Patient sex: M
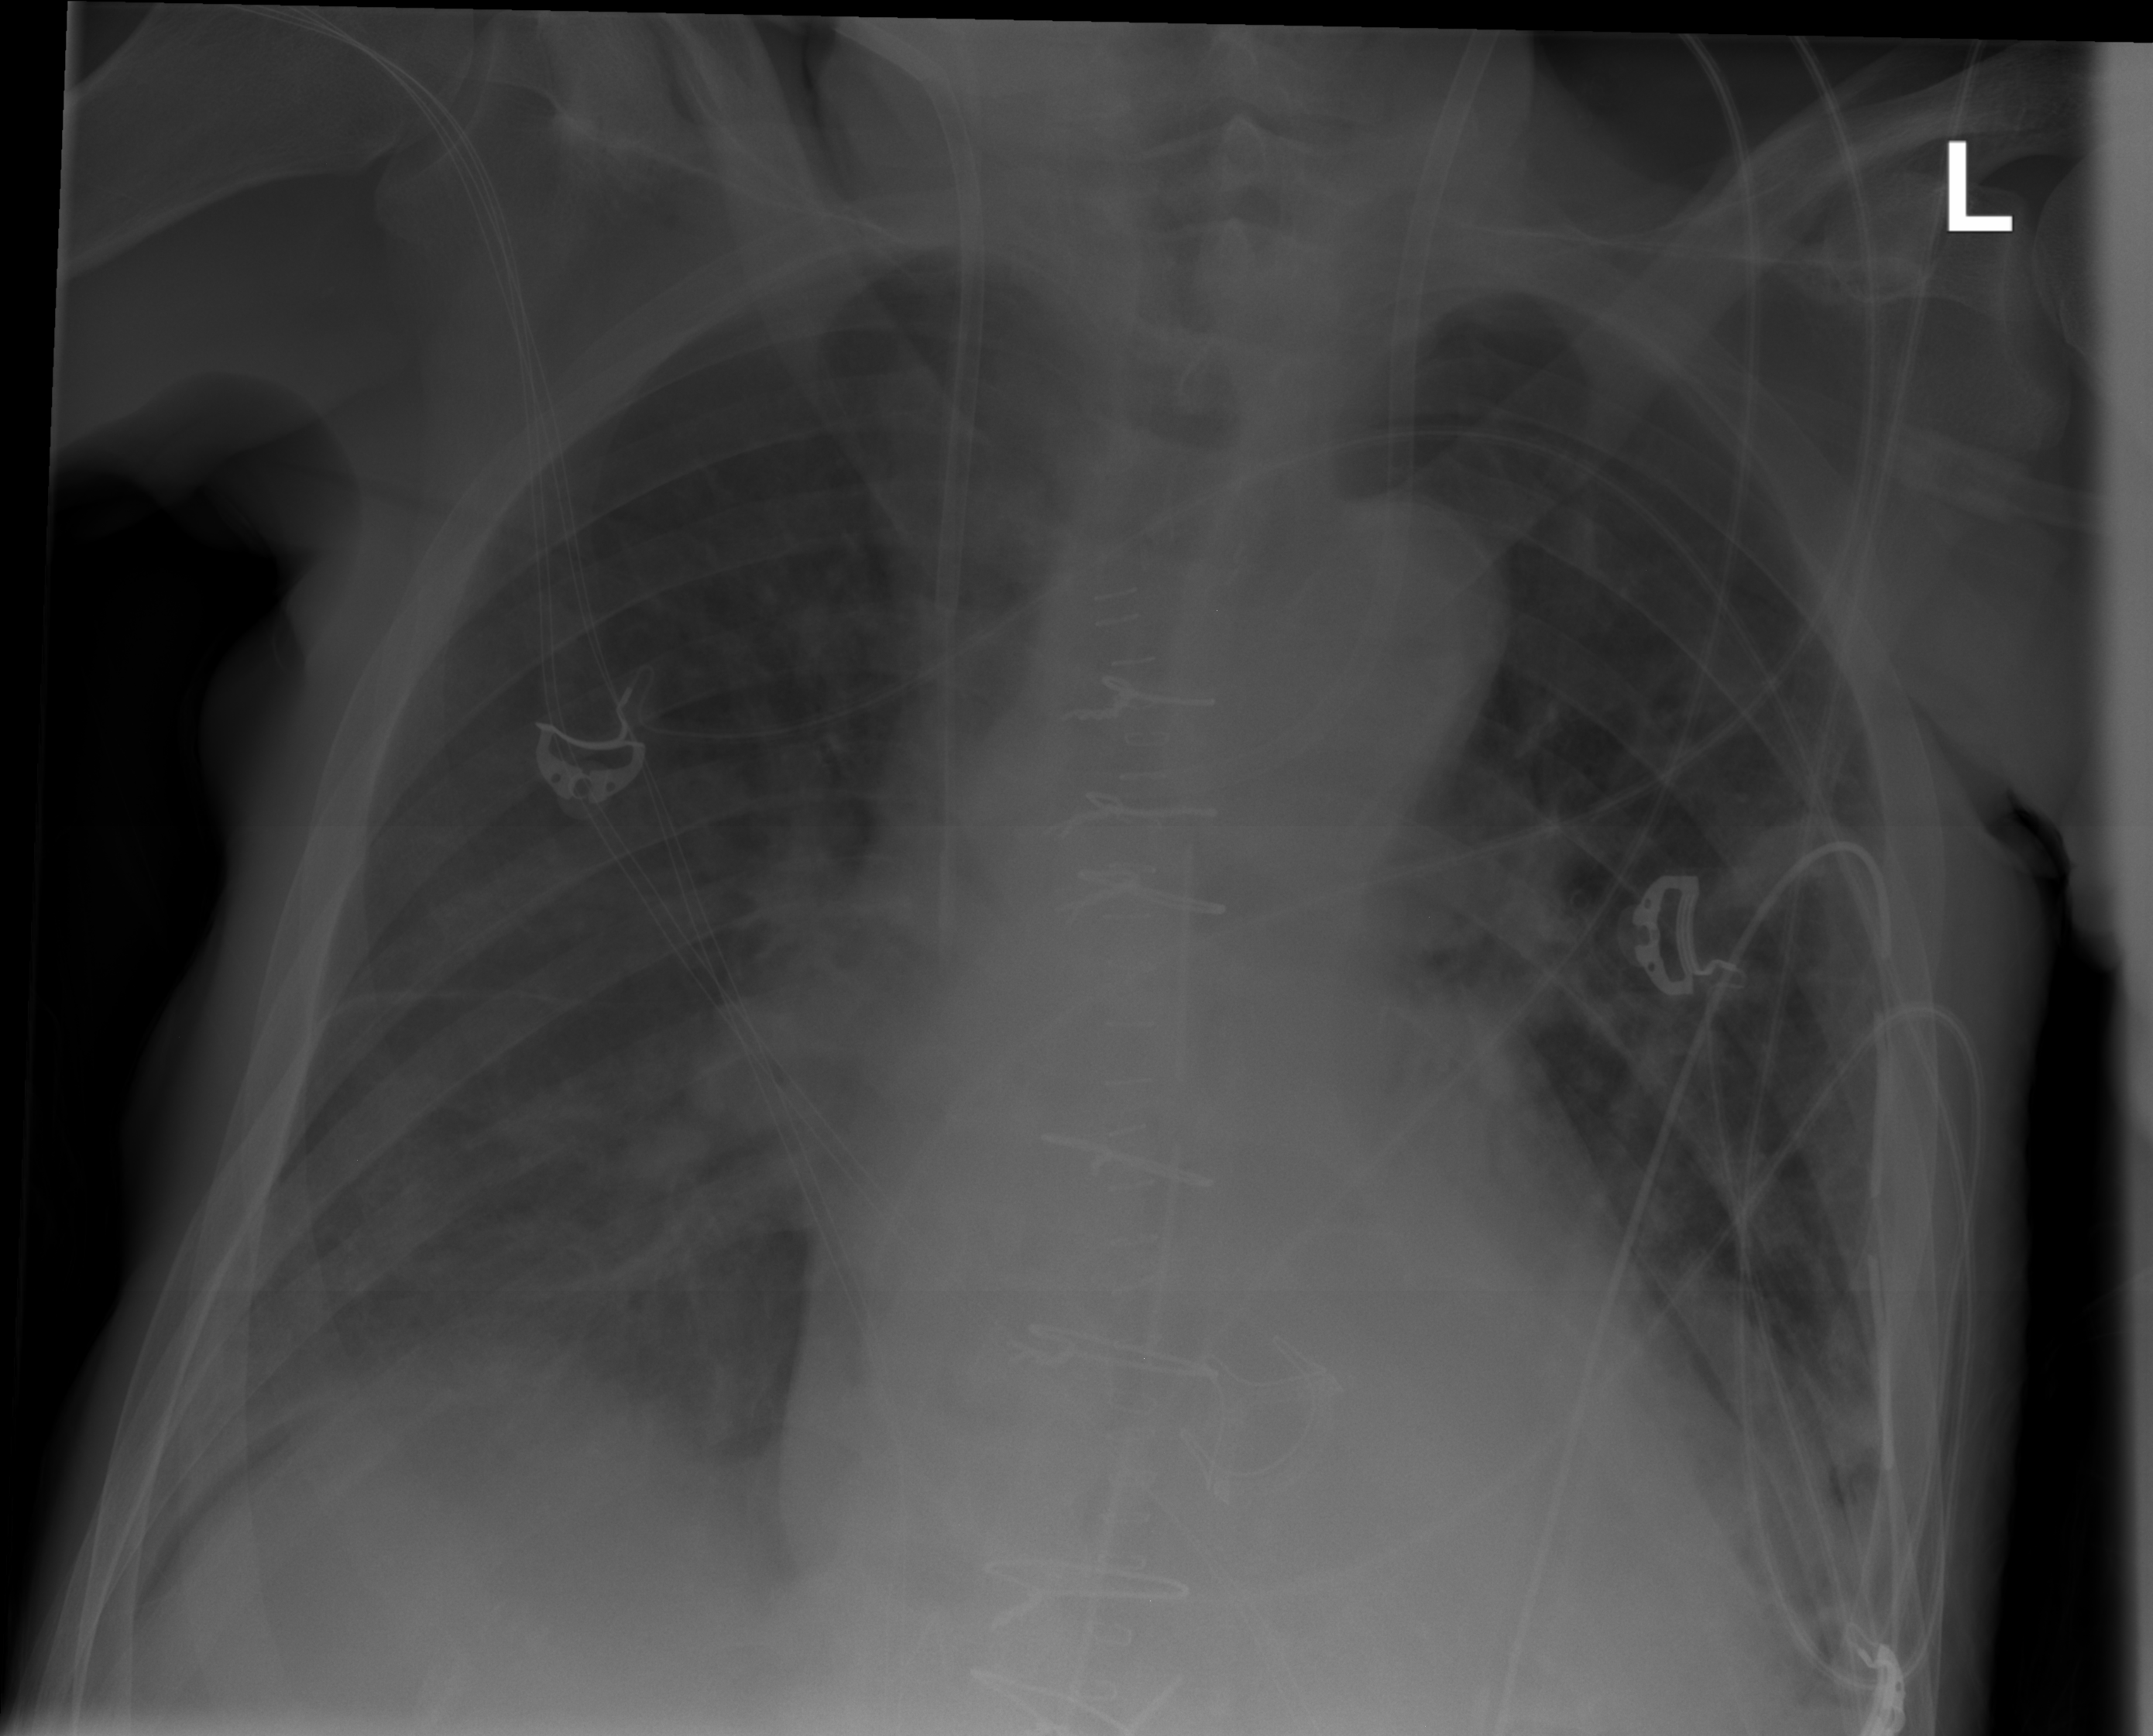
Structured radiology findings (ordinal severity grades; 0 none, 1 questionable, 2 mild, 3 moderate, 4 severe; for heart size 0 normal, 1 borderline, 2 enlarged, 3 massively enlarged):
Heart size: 2
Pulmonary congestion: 2
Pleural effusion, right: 0
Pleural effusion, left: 0
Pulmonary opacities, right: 0
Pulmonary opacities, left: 0
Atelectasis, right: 2
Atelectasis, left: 2